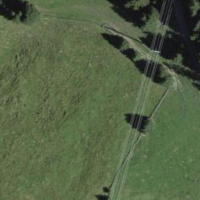
EUNIS habitat code: 25
Species observed at this site:
Silene nutans